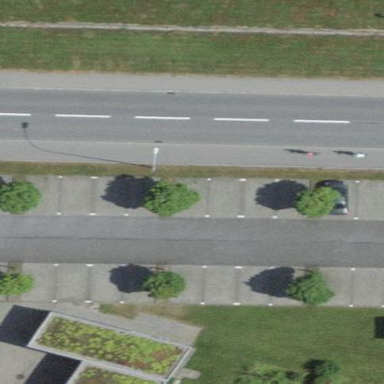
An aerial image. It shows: Parking area with surface.